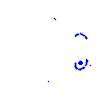
Particle: kaon